Aerial crown-view tile of a tropical tree (Barro Colorado Island, Panama), acquired 20250616:
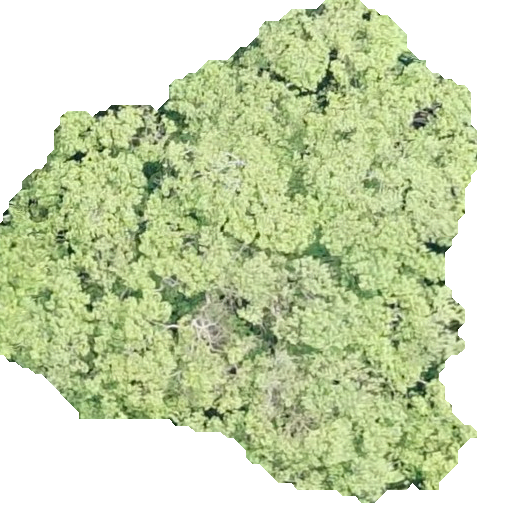
Species: Luehea seemannii
GBIF accepted scientific name: Luehea seemannii
Crown area: 250.381 m²